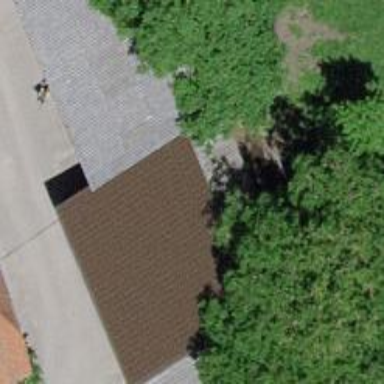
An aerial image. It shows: Garage.